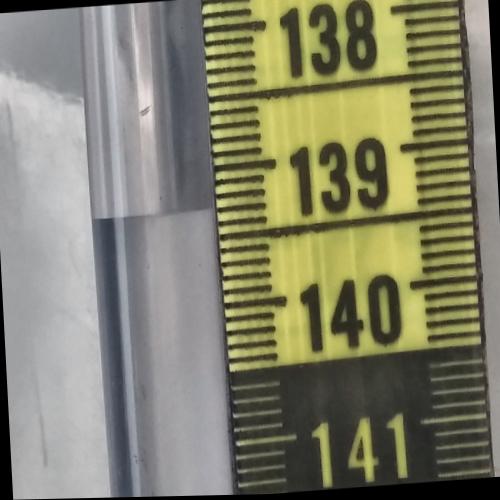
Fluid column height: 139.3 cm